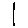
Label: line